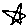
Label: star